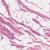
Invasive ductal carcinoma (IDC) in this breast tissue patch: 0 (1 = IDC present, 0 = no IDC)